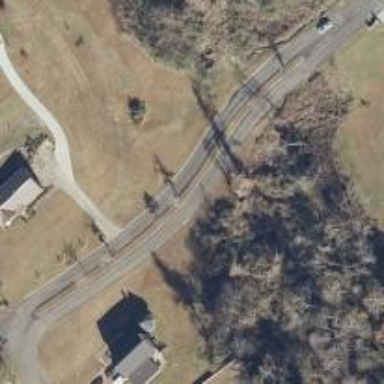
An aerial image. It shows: Residential road.